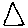
Label: triangle